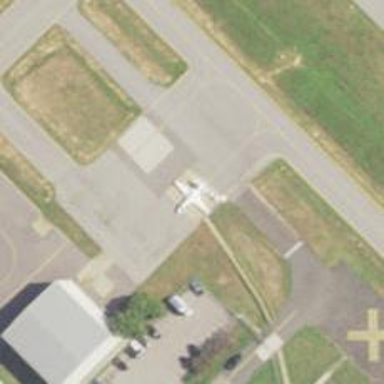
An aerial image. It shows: Image of helipad at airport.